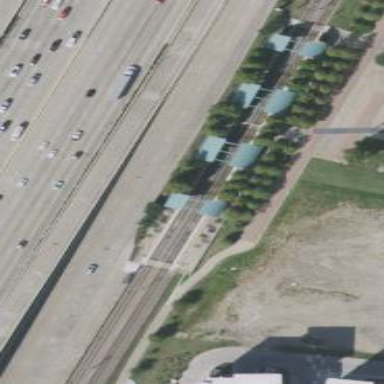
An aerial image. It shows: Light rail station that serves as public transport hub for the railway system.